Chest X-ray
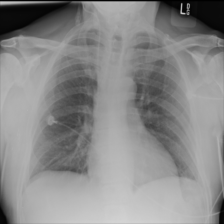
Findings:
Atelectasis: negative
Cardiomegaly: negative
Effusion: negative
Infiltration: negative
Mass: negative
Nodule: negative
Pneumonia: negative
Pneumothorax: negative
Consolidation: negative
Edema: negative
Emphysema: negative
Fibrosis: negative
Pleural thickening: negative
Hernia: negative